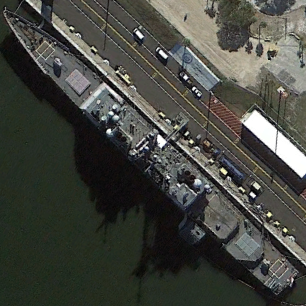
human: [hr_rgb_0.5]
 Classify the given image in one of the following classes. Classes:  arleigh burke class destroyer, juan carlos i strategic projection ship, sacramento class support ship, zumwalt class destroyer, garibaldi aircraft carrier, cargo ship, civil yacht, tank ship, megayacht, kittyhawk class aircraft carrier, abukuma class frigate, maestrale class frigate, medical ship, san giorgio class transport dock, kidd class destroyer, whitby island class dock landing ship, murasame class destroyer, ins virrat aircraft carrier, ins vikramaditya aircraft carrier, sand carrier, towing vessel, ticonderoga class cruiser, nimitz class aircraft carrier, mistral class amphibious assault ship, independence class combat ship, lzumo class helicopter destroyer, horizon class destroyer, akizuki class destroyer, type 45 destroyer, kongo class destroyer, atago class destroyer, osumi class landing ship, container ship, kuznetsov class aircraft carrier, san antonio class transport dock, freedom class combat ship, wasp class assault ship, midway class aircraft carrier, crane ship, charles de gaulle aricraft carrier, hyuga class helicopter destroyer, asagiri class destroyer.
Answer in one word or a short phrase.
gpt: Ticonderoga class cruiser